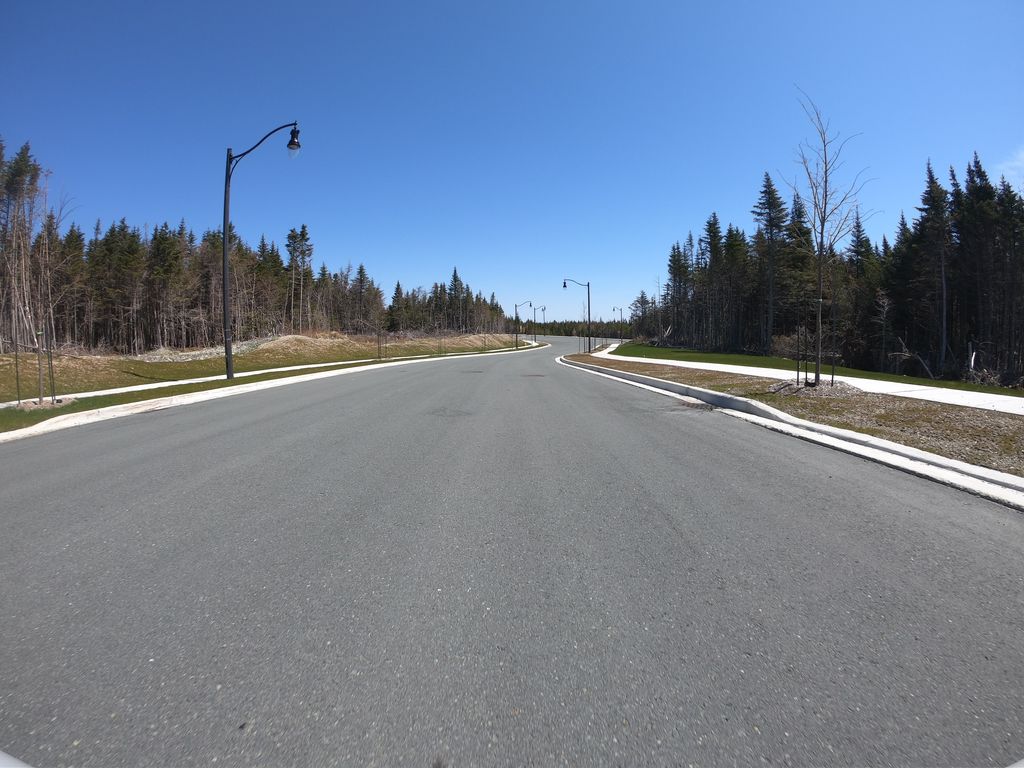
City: st_johns